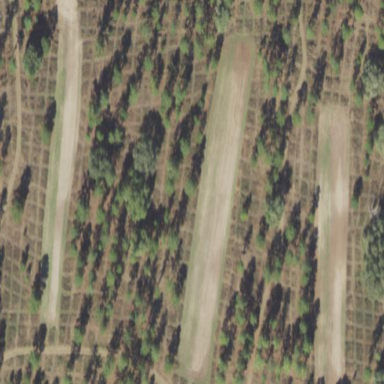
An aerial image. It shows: Orchard.